Question: I have 'GaugeControl' having three gauges in its collection. I have written its double click event handler as follows:
'''
AddHandler gc.DoubleClick, AddressOf HandleGaugeDoubleClick
Private Sub HandleGaugeDoubleClick(sender As Object, e As EventArgs)
'Gauge Information
End Sub
'''
where gc is decalred to be of type GaugeControl and three GaugeControls have been added in it.

My question is, how I can get the information of which Gauge has been double clicked?
that these gauges are in one and added one by one in its collection. How will I be able to obtain the info of the Gauges that was double clicked.
First time, this code snippet runs fine, but gives 'NullReferenceException' second time when clicked on same Gauge.
'''
Dim hi As BasePrimitiveHitInfo = DirectCast(gc, IGaugeContainer).CalcHitInfo(e.Location) ' hi becomes Nothing when double clicked second time on same Gauge
If Not (TypeOf hi.Element Is DevExpress.XtraGauges.Core.Model.BaseGaugeModel) Then
Dim model = DevExpress.XtraGauges.Core.Model.BaseGaugeModel.Find(hi.Element)
If model IsNot Nothing AndAlso model.Owner IsNot Nothing Then
gauge = model.Owner
End If
End If
'''
Here variable 'hi' becomes null/Nothing second time when double clicked on same Gauge. As 'hi' becomes so condition becomes false and remaining code produces 'NullReferenceException'.
See this code snippet:
'''
If (Not (gauge.Scales Is Nothing) And (gauge.Scales.Count > 0)) Then ' Actual exception here
For i As Integer = 0 To gauge.Scales.Count - 1
scaleComponent = gauge.Scales(i)
cGaugeToBeShown.Scales.Add(scaleComponent)
Next
End If
'''
Where is 'Dim cGaugeToBeShown As New CircularGauge'.
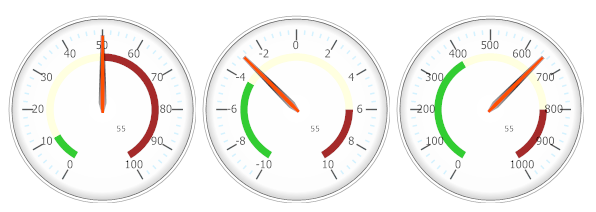
Answer: I suggest you use the <URL> event as follows:
'''
using DevExpress.XtraGauges.Base;
using DevExpress.XtraGauges.Core.Primitive;
//...
void gaugeControl1_MouseDoubleClick(object sender, MouseEventArgs e) {
BasePrimitiveHitInfo hi = ((IGaugeContainer)gaugeControl1).CalcHitInfo(e.Location);
if(!(hi.Element is DevExpress.XtraGauges.Core.Model.BaseGaugeModel)) {
var model = DevExpress.XtraGauges.Core.Model.BaseGaugeModel.Find(hi.Element);
if(model != null && model.Owner != null) {
IGauge gauge = model.Owner;
// do something with gauge
}
}
}
'''
'''
Imports DevExpress.XtraGauges.Base
Imports DevExpress.XtraGauges.Core.Primitive
'...
Private Sub gaugeControl1_MouseDoubleClick(sender As Object, e As MouseEventArgs)
Dim hi As BasePrimitiveHitInfo = DirectCast(gaugeControl1, IGaugeContainer).CalcHitInfo(e.Location)
If Not (TypeOf hi.Element Is DevExpress.XtraGauges.Core.Model.BaseGaugeModel) Then
Dim model = DevExpress.XtraGauges.Core.Model.BaseGaugeModel.Find(hi.Element)
If model IsNot Nothing AndAlso model.Owner IsNot Nothing Then
Dim gauge As IGauge = model.Owner
' do something with gauge
End If
End If
End Sub
'''
Related example: <URL>